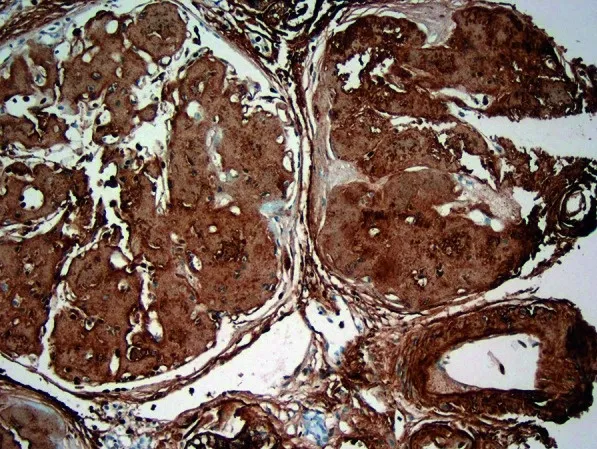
Extensive lysozyme deposition within the kidney interstitium, perivascular region and the glomeruli (brown color indicates areas of lysozyme tissue infiltration).
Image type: pathology (immunostaining)